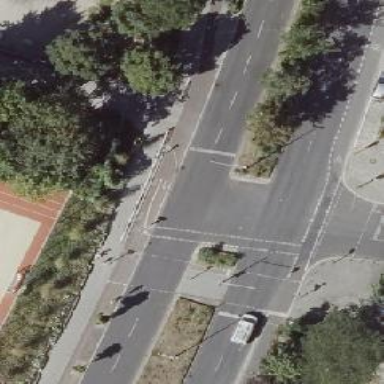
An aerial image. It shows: Residential road with asphalt surface and designated cycle lane on the left.